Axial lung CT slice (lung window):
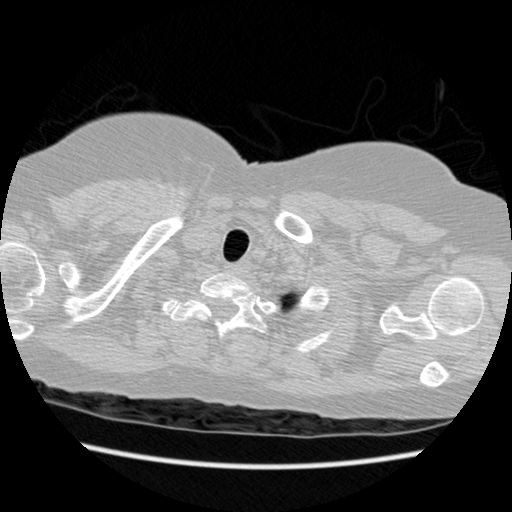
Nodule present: no